Question: I've created a tableview within Viewcontroller and inserted , but it is not showing, because the right margin is not correct.
What I tried:
selecting table and click in xCode on "pin" button and set left and right to 0, select there and clicked:
but without results.
How can i fix this?
I attached the problem as image. (i have added a frame to focus the problem)

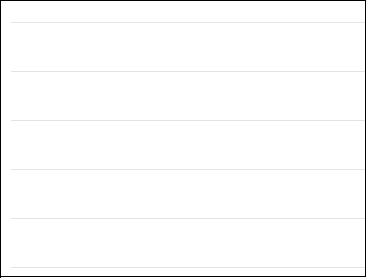
Answer: The problem was not the margin/layout.
To show in tableview cell's, it is needed to select from menu AND give a for the cell.
Without given the is not showing.